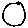
Label: circle